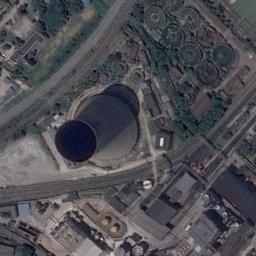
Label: thermal_power_station